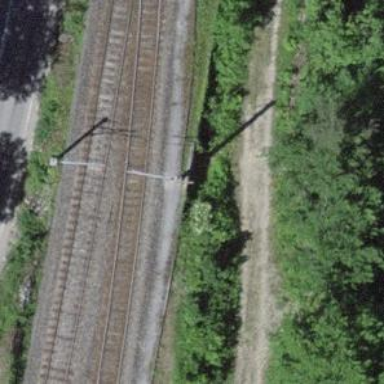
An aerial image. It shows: Unpaved track with grade 4 quality.